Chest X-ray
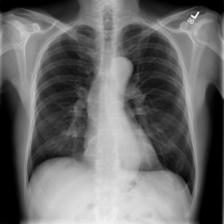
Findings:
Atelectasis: negative
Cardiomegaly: negative
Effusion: negative
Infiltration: negative
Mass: negative
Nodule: negative
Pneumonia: negative
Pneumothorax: negative
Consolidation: negative
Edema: negative
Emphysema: negative
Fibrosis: negative
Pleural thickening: negative
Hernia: negative